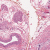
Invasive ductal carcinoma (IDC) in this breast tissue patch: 0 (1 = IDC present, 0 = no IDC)